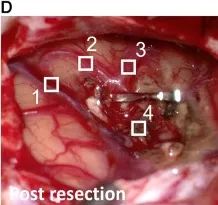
White light image of the surgical field post resection.
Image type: medical_photograph (other_medical_photograph)